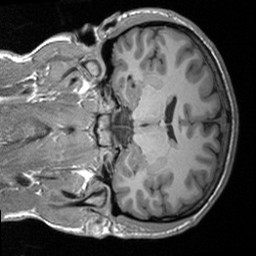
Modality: T1w
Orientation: coronal
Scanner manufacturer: siemens
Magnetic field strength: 3 T
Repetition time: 1.9 s
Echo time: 0.00226 s